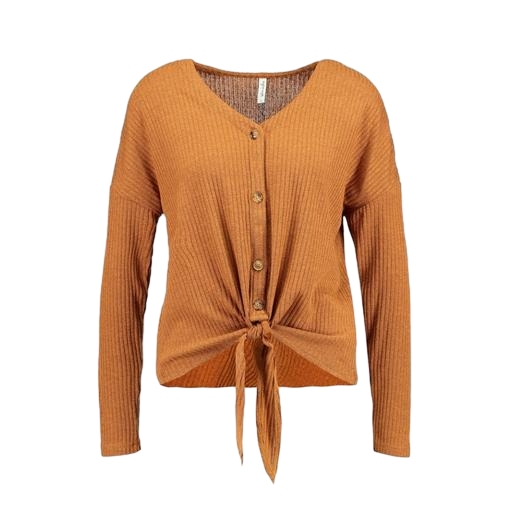
brown and long sleeves, casual and long sleeves, brown long sleeved shirt, white background